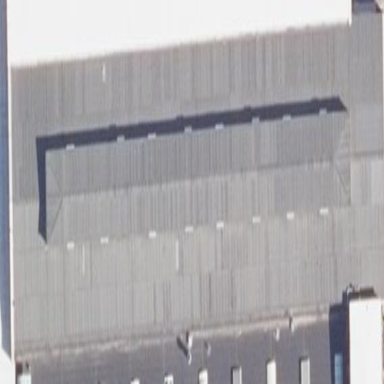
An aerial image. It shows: Industrial building.